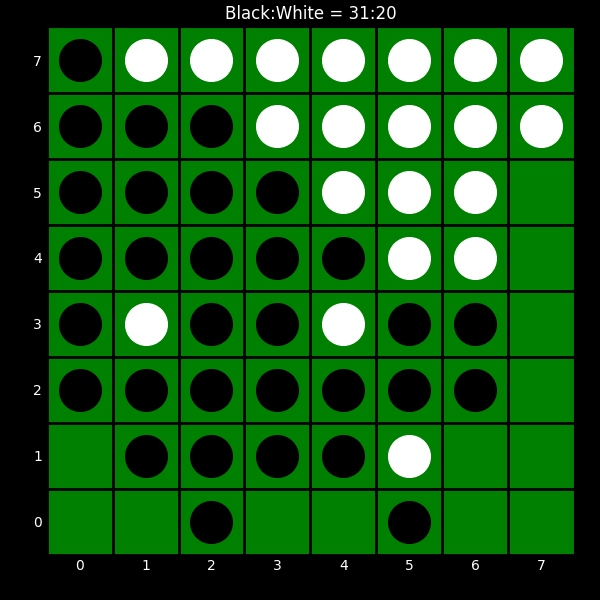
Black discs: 31
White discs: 20